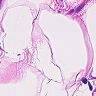
Metastatic tissue present: no